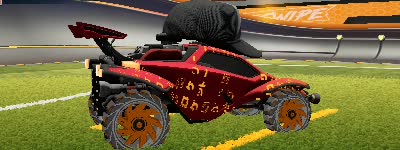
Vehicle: octane